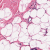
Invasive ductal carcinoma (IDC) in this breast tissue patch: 0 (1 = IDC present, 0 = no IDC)